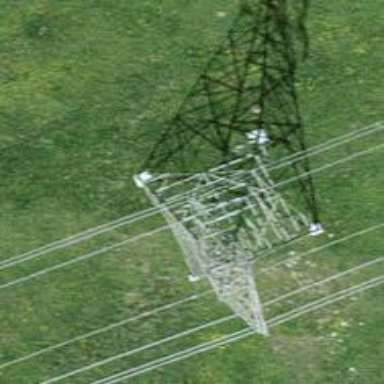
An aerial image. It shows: Towering power structure.